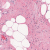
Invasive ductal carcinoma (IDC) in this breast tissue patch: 0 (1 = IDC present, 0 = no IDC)